Interaction volume radius: 10 \u00c5
Interaction volume height: 30 \u00c5
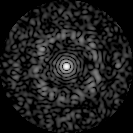
Disorder parameter: 0.7715